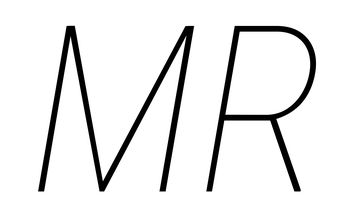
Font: Roboto-Italic_Condensed_Thin_Italic